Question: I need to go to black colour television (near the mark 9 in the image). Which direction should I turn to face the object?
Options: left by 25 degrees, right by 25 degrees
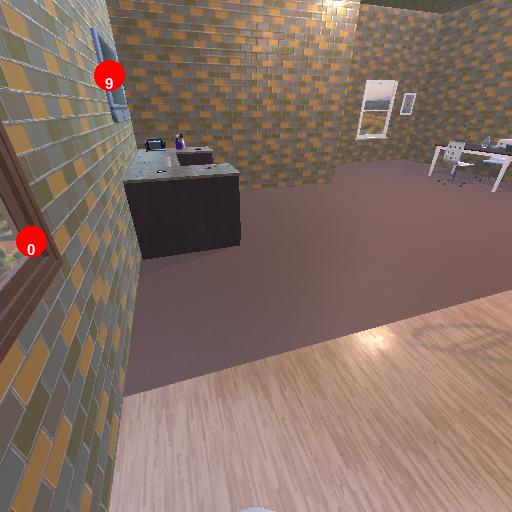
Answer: left by 25 degrees